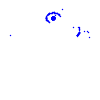
Particle: electron